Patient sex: M
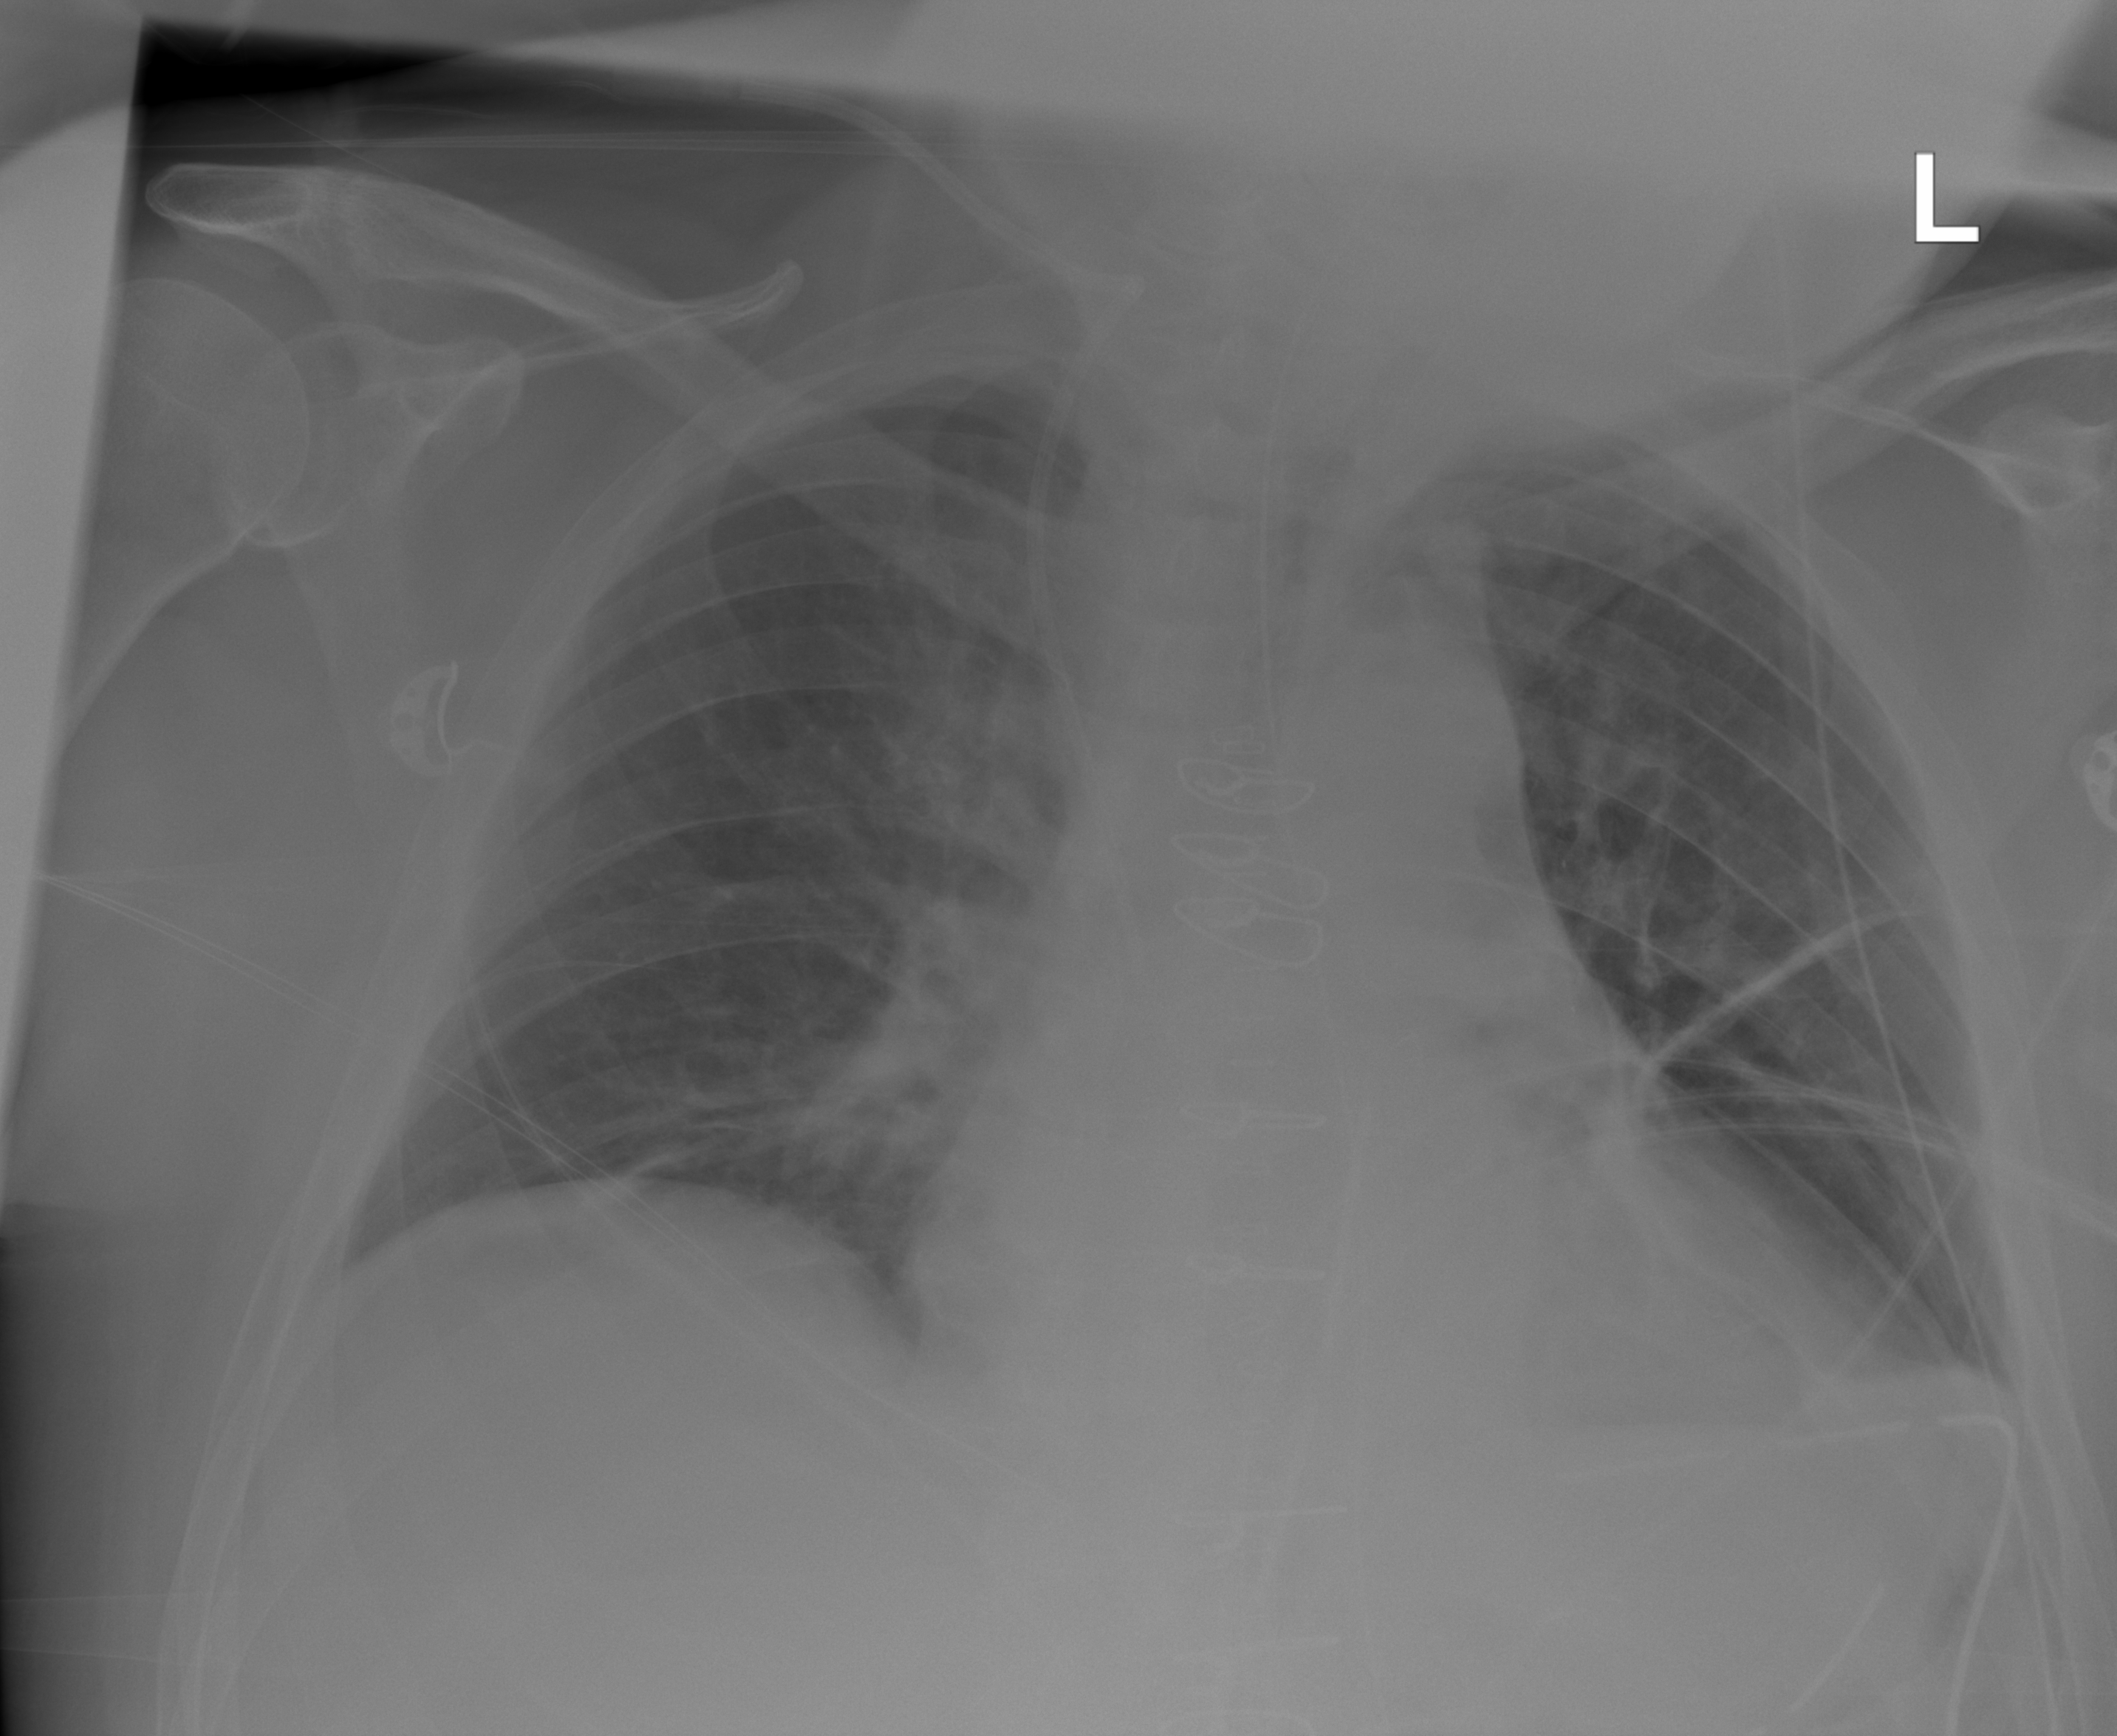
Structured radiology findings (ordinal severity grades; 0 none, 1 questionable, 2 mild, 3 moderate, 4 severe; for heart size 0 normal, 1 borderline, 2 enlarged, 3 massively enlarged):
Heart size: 2
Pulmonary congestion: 2
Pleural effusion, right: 0
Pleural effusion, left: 2
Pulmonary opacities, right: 0
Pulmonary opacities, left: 0
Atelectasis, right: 2
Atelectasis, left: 2